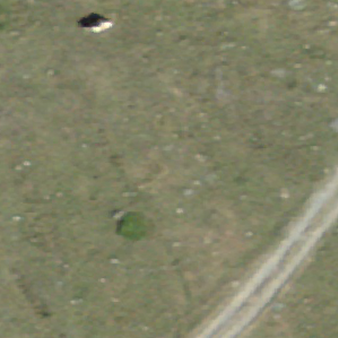
Label: other